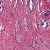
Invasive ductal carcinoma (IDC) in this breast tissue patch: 0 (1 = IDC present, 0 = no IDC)